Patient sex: M
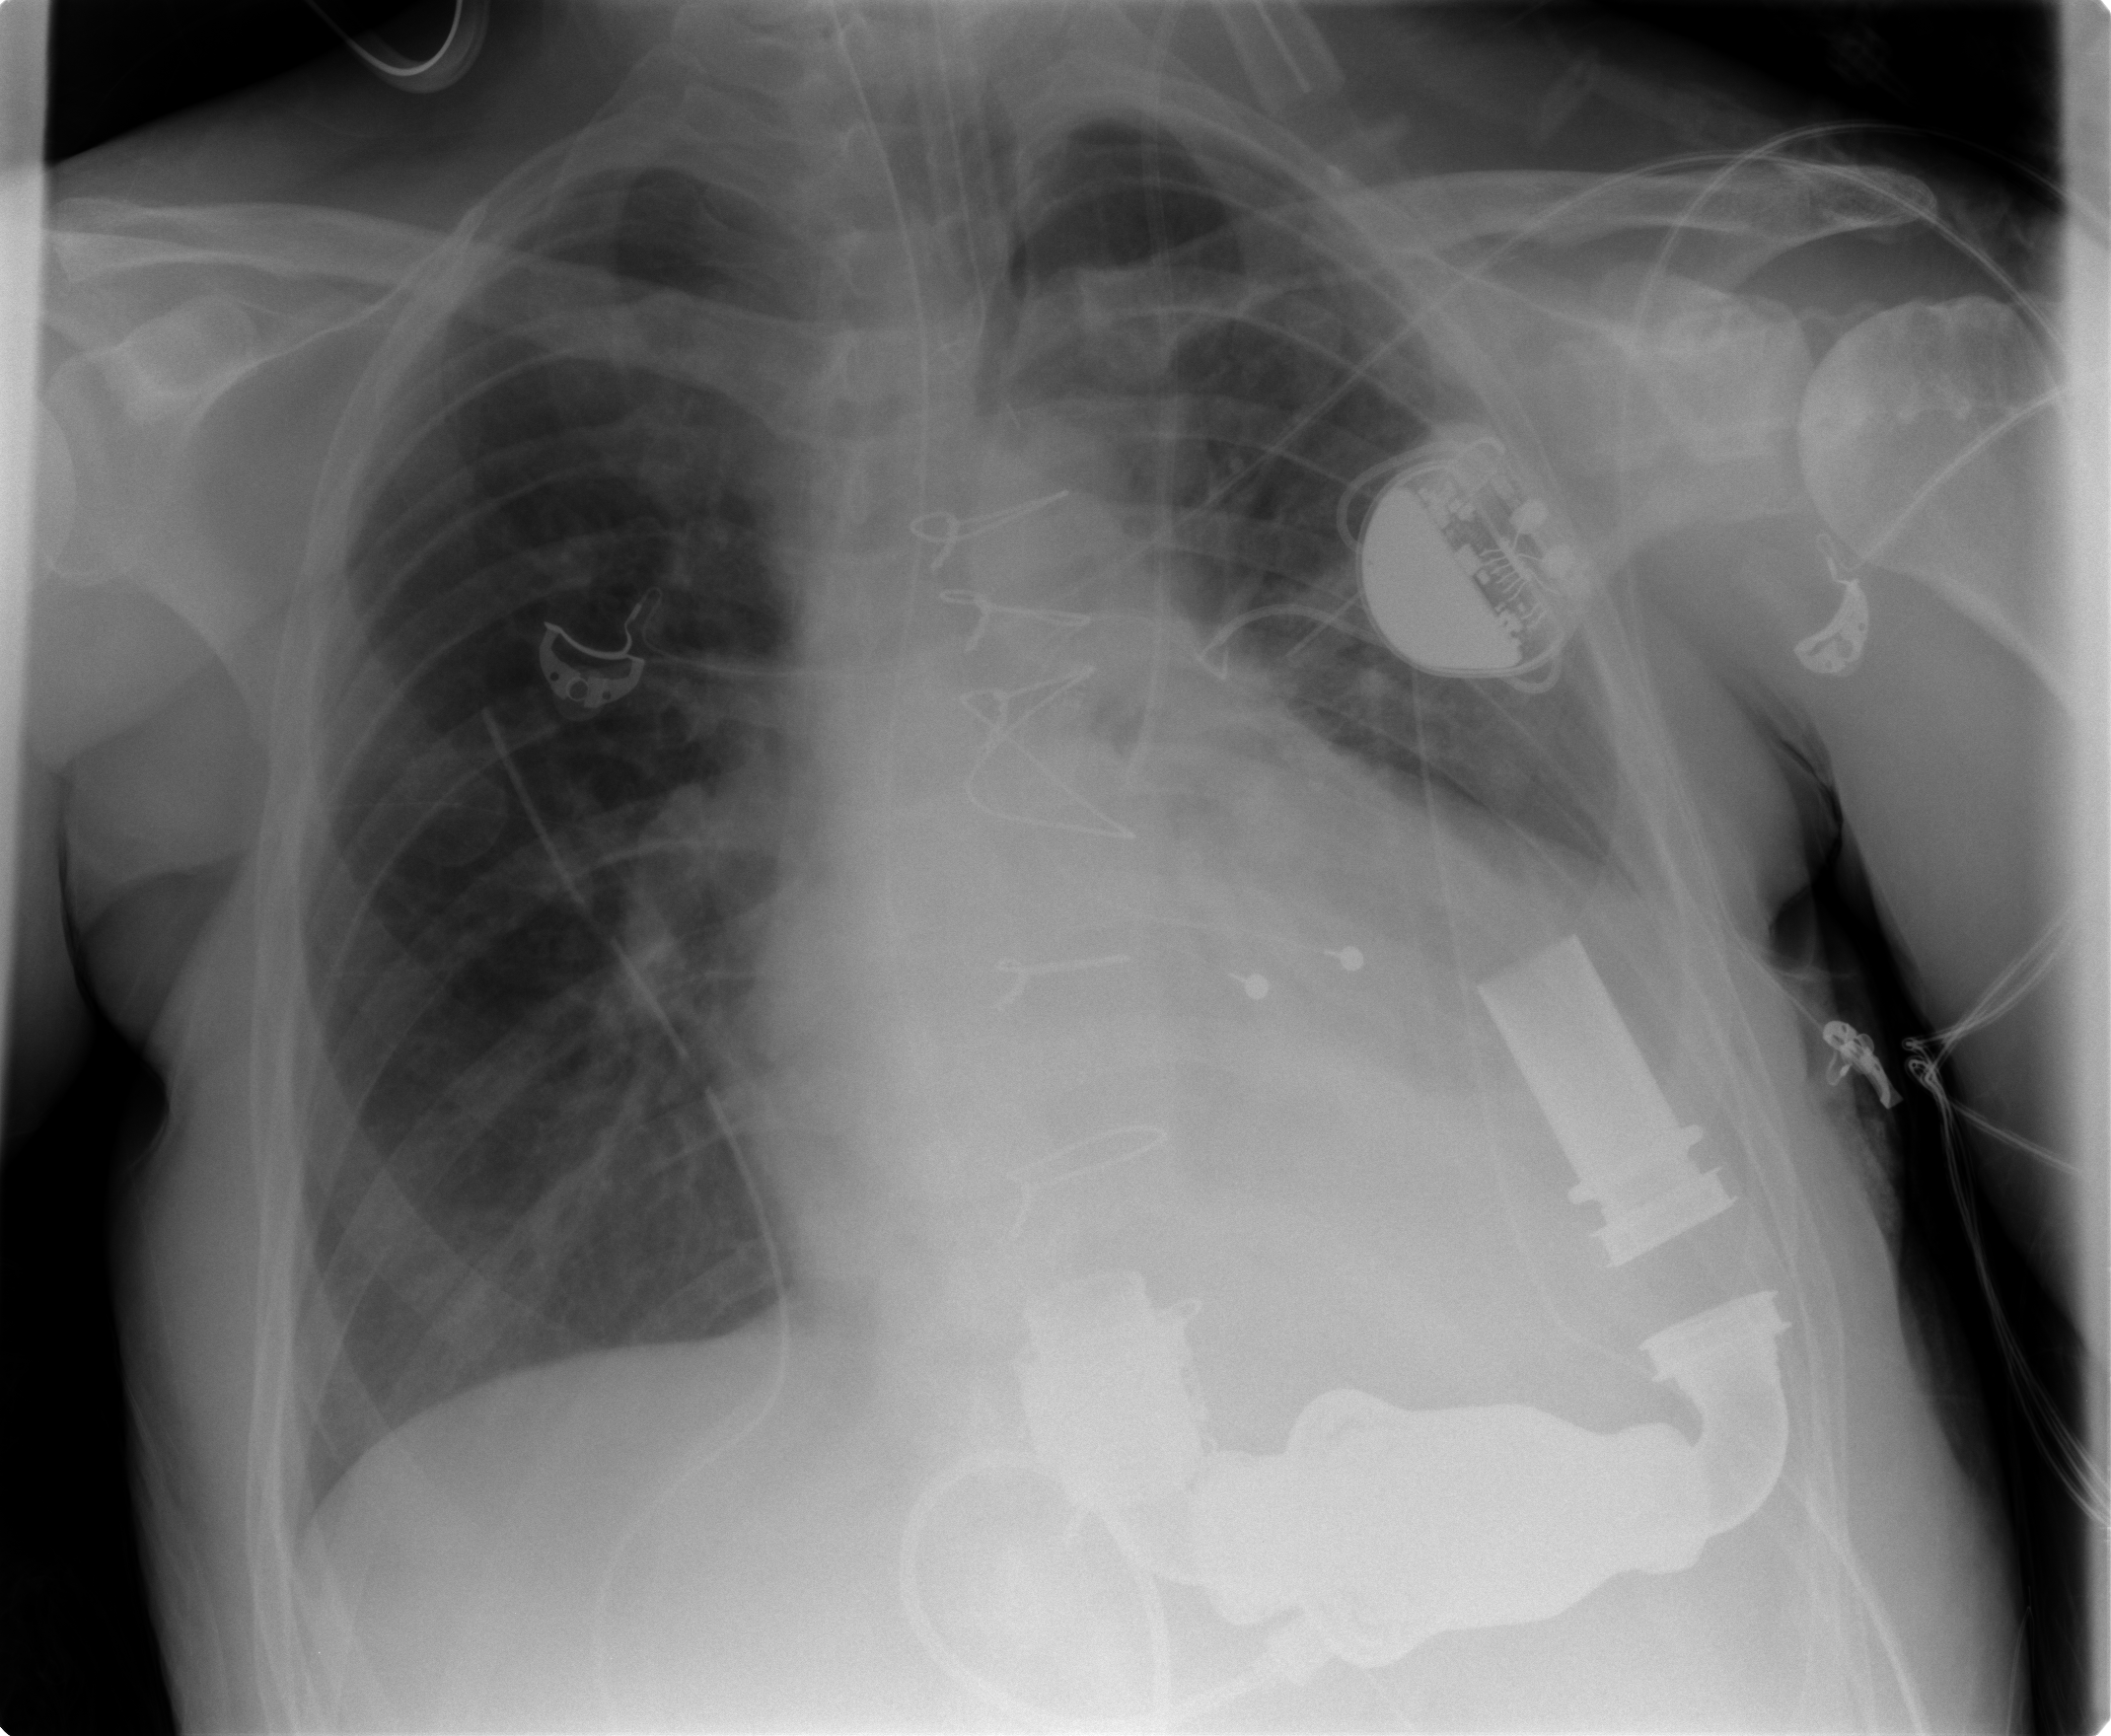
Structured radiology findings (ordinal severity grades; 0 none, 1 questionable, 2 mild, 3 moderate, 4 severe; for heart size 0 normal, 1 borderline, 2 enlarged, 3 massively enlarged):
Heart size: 2
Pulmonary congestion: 2
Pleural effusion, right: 0
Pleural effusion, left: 0
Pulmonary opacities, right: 0
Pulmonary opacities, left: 0
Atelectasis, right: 0
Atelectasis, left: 2